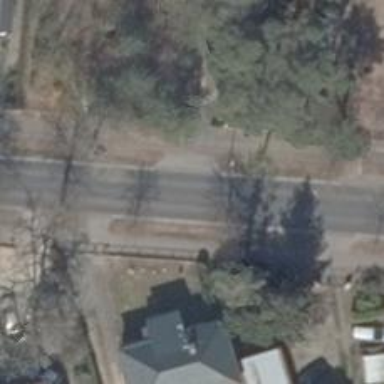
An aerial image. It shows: Tertiary road with asphalt surface. There are separate sidewalks on both sides.